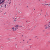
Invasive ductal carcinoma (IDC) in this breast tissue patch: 0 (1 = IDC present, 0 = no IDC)